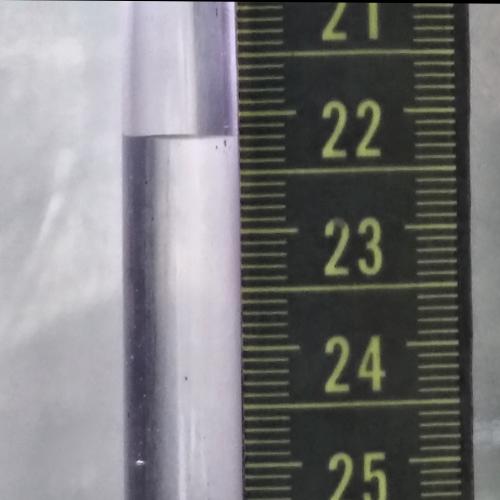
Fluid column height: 22.2 cm